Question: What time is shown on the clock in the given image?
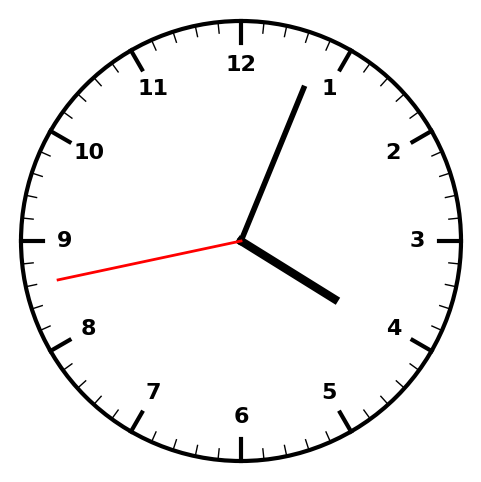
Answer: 04:03:43